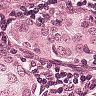
Metastatic tissue present: yes